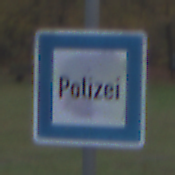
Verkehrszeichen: Polizei
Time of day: SunriseSunset
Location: Outdoor (Nature)
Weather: PartlyCloudy
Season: Autumn
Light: Natural